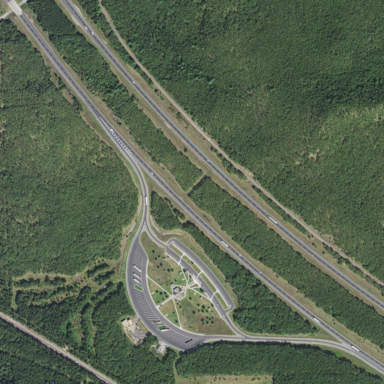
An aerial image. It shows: Rest area on the road.